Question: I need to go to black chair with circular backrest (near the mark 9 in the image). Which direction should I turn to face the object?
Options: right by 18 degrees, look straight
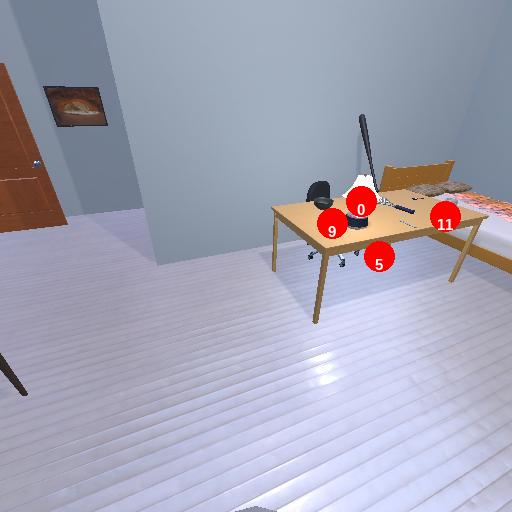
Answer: right by 18 degrees